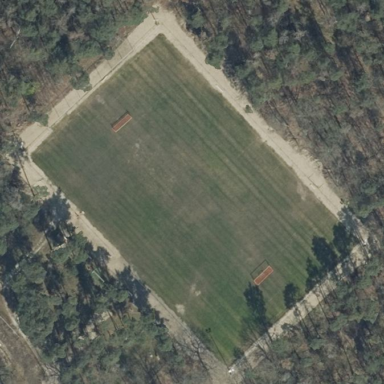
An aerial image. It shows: Sand soccer pitch for leisure and sports activities.